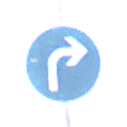
Verkehrszeichen: VorgeschriebeneFahrtrichtungRechts
Umgebung: Outdoor, Nature
Tageszeit: MorningAfternoon
Wetter: Clear
Licht: Natural
Jahreszeit: NotSpecified
Kontrast: HighContrast